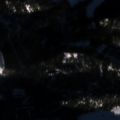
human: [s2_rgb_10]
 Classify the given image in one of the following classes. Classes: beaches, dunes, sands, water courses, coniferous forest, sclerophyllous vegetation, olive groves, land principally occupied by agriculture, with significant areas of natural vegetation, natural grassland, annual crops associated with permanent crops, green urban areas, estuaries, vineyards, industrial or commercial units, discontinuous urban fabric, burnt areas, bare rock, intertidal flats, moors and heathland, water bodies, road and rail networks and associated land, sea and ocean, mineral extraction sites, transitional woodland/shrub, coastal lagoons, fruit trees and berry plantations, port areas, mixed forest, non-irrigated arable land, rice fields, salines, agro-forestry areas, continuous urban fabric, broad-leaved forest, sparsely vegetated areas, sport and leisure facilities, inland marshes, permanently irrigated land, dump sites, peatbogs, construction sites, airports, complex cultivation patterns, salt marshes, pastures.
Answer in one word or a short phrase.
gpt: pastures, coniferous forest, mixed forest